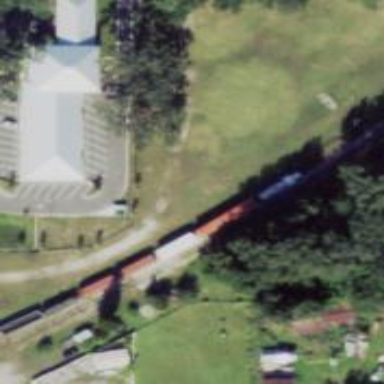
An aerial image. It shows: Historical railway car.